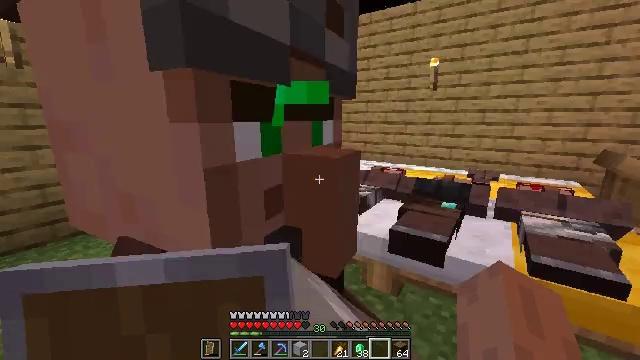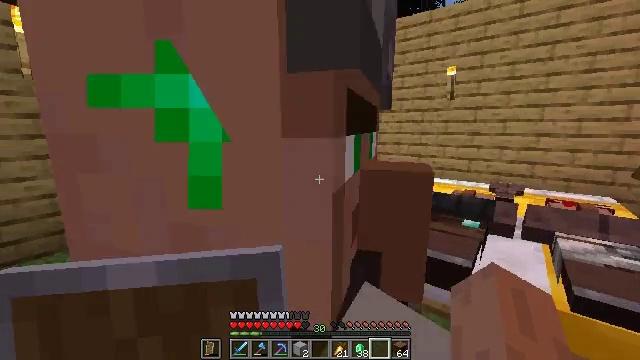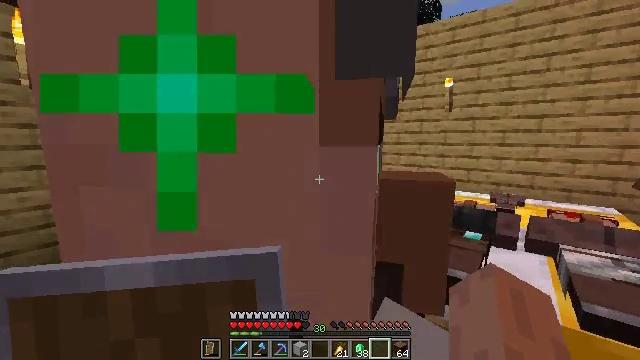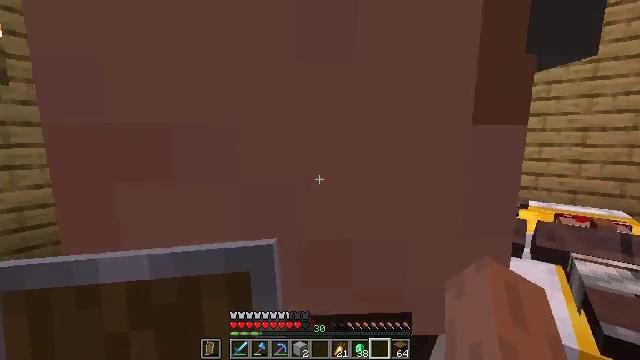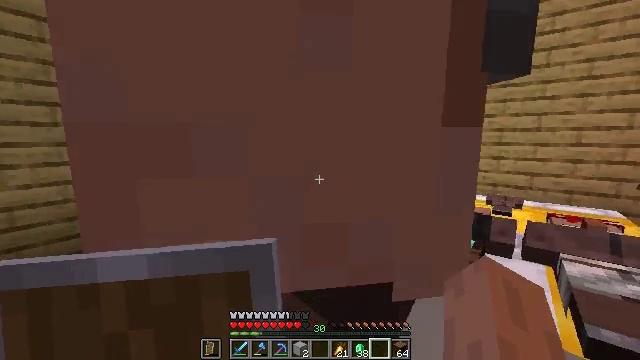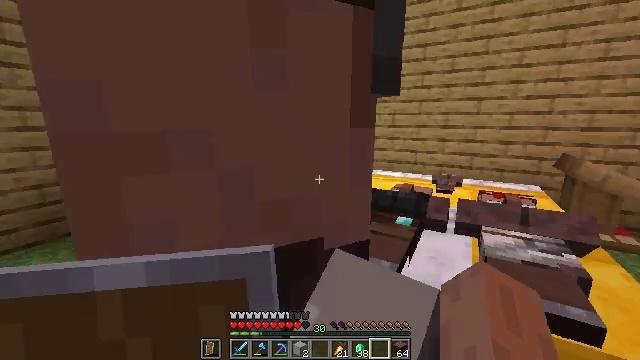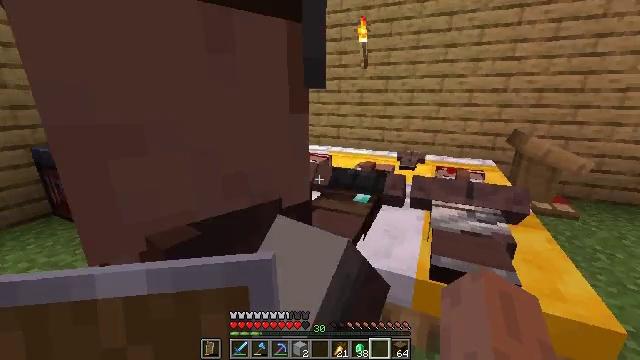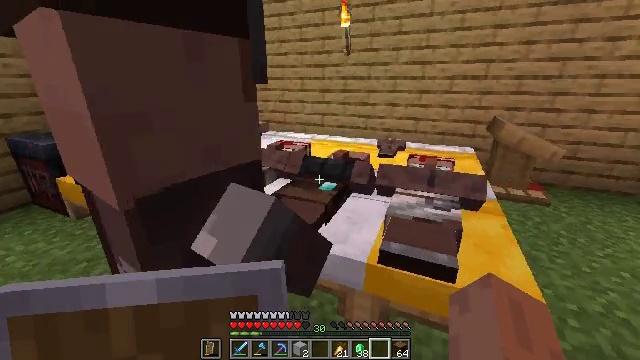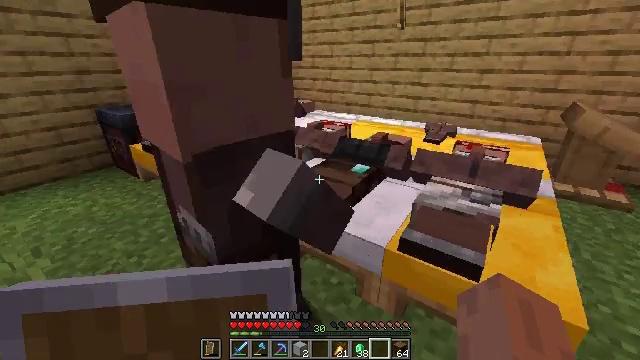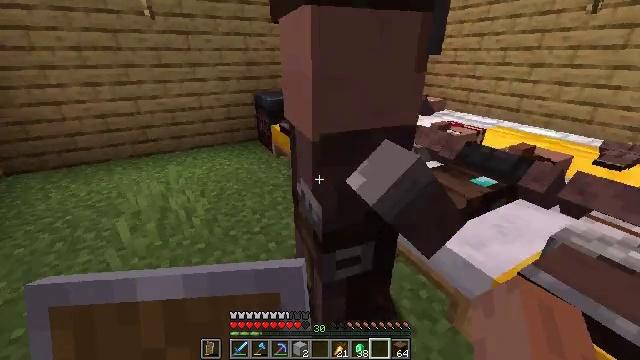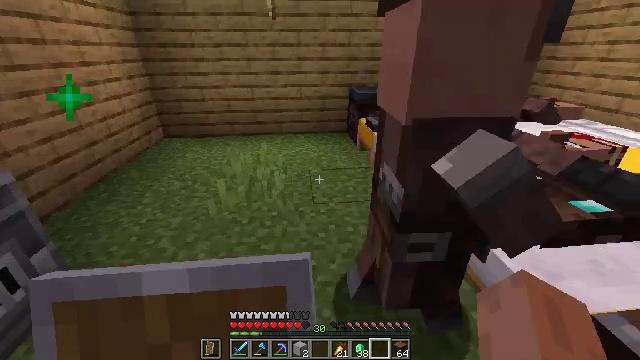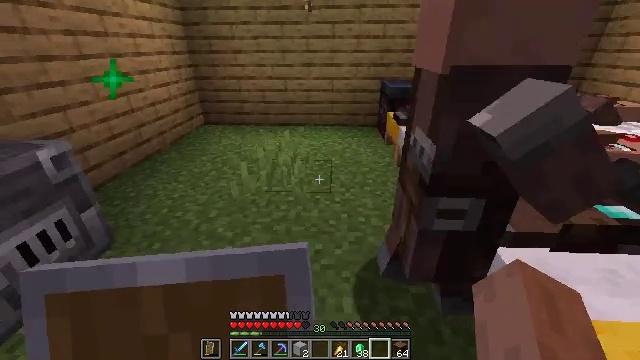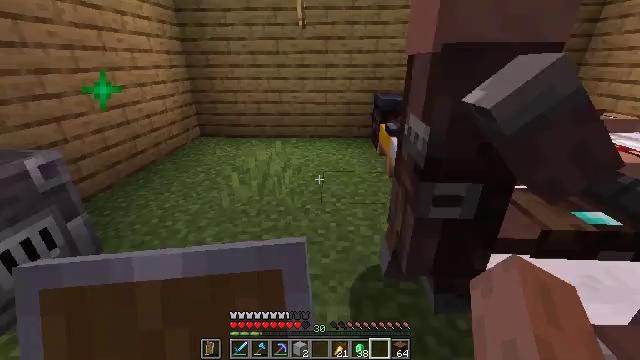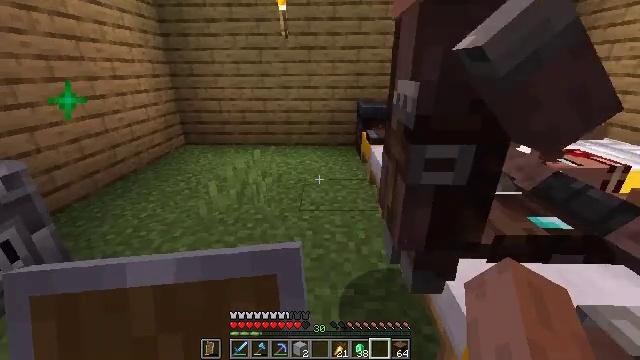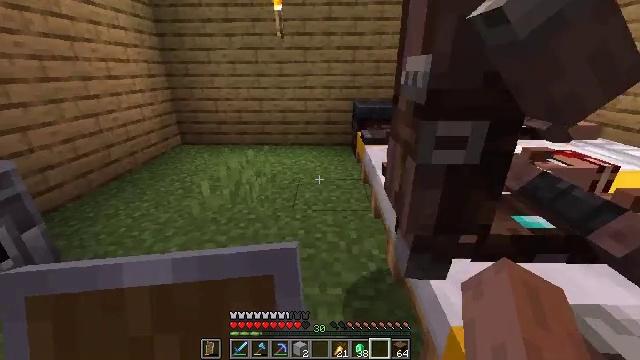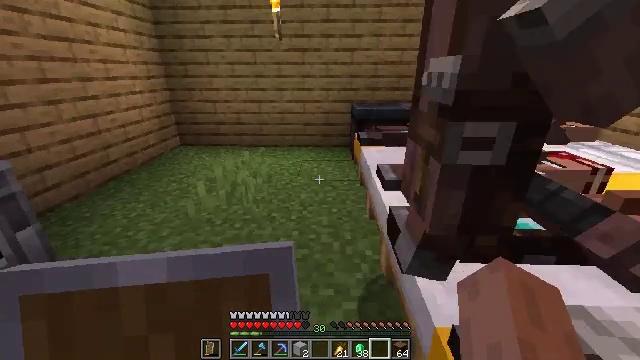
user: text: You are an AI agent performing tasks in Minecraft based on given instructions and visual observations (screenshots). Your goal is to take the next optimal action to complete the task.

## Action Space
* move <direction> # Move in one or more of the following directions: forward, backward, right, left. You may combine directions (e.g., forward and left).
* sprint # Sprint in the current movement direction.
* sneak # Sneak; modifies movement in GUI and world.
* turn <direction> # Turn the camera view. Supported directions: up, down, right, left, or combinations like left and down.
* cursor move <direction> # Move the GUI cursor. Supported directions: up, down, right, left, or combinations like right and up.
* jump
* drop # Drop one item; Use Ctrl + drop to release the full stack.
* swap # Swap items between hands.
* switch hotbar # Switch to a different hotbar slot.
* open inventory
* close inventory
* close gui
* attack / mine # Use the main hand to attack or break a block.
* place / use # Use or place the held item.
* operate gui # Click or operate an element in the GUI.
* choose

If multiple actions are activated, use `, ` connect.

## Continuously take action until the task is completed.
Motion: motion action
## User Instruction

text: Combine materials at a crafting table to make chainmail boots.
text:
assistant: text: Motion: move forward, turn left and up
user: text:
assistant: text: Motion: move forward, turn up
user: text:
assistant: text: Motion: move forward and move right
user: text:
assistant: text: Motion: move right
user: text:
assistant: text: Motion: move right, turn right and down
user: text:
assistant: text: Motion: move right, turn right and down
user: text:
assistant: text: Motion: move right, turn down
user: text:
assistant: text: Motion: move right, turn left and down
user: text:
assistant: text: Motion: move right, turn left and down
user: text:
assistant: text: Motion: move right, turn left
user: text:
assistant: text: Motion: move right, turn left and down
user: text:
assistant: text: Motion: move right, turn up
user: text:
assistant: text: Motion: turn right and up
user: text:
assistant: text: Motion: no_op
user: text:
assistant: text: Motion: no_op
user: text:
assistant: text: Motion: turn right and up
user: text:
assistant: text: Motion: turn right and up
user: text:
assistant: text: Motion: move left, turn right and up
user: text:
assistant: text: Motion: move left, turn right and up
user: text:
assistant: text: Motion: move left, turn right and up
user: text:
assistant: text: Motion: move left, turn right and up
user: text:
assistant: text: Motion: move left, turn right
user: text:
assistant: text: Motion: turn right
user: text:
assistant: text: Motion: turn right
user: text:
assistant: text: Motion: turn right and down
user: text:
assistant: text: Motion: move forward, turn right
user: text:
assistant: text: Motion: move forward, turn down
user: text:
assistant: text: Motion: move forward, turn right and down
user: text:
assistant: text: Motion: move forward, turn right and down
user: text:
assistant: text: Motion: move forward, turn right and down